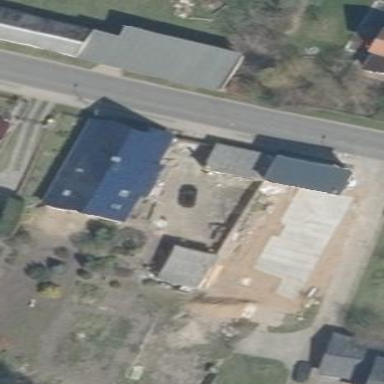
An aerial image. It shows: Detached building.